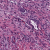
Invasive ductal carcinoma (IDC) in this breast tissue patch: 1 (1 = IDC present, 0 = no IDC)